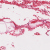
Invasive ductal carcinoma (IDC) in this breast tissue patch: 0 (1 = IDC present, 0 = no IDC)